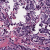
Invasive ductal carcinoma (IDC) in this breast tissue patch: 1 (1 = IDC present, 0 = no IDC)